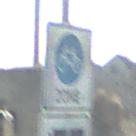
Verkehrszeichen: BeginnFahrradzone
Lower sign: MehrspurigeFahrzeugeFrei4
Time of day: MorningAfternoon
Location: Outdoor (Suburban)
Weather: Clear
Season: NotSpecified
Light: Natural